Field crop: maize
Growth stage: 2
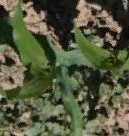
Species: maize